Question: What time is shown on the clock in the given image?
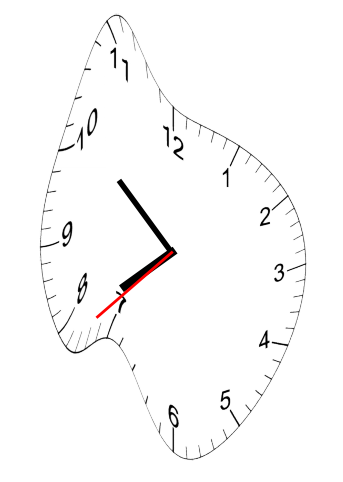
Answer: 07:51:38